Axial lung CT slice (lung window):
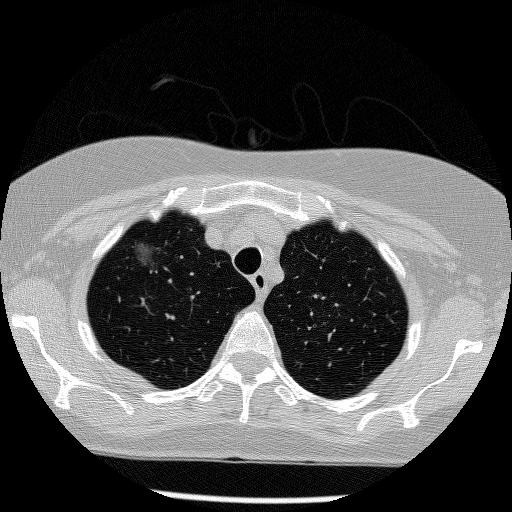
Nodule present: yes
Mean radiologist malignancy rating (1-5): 4.5